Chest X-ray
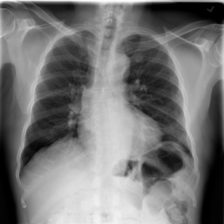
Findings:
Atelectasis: negative
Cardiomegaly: negative
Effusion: negative
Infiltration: negative
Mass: negative
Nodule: negative
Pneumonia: negative
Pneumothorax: negative
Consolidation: negative
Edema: negative
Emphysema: negative
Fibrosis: negative
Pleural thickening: negative
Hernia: negative